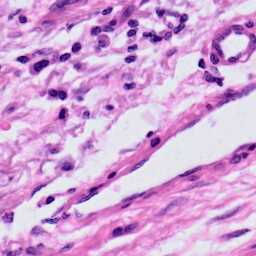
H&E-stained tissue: Skin